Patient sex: M
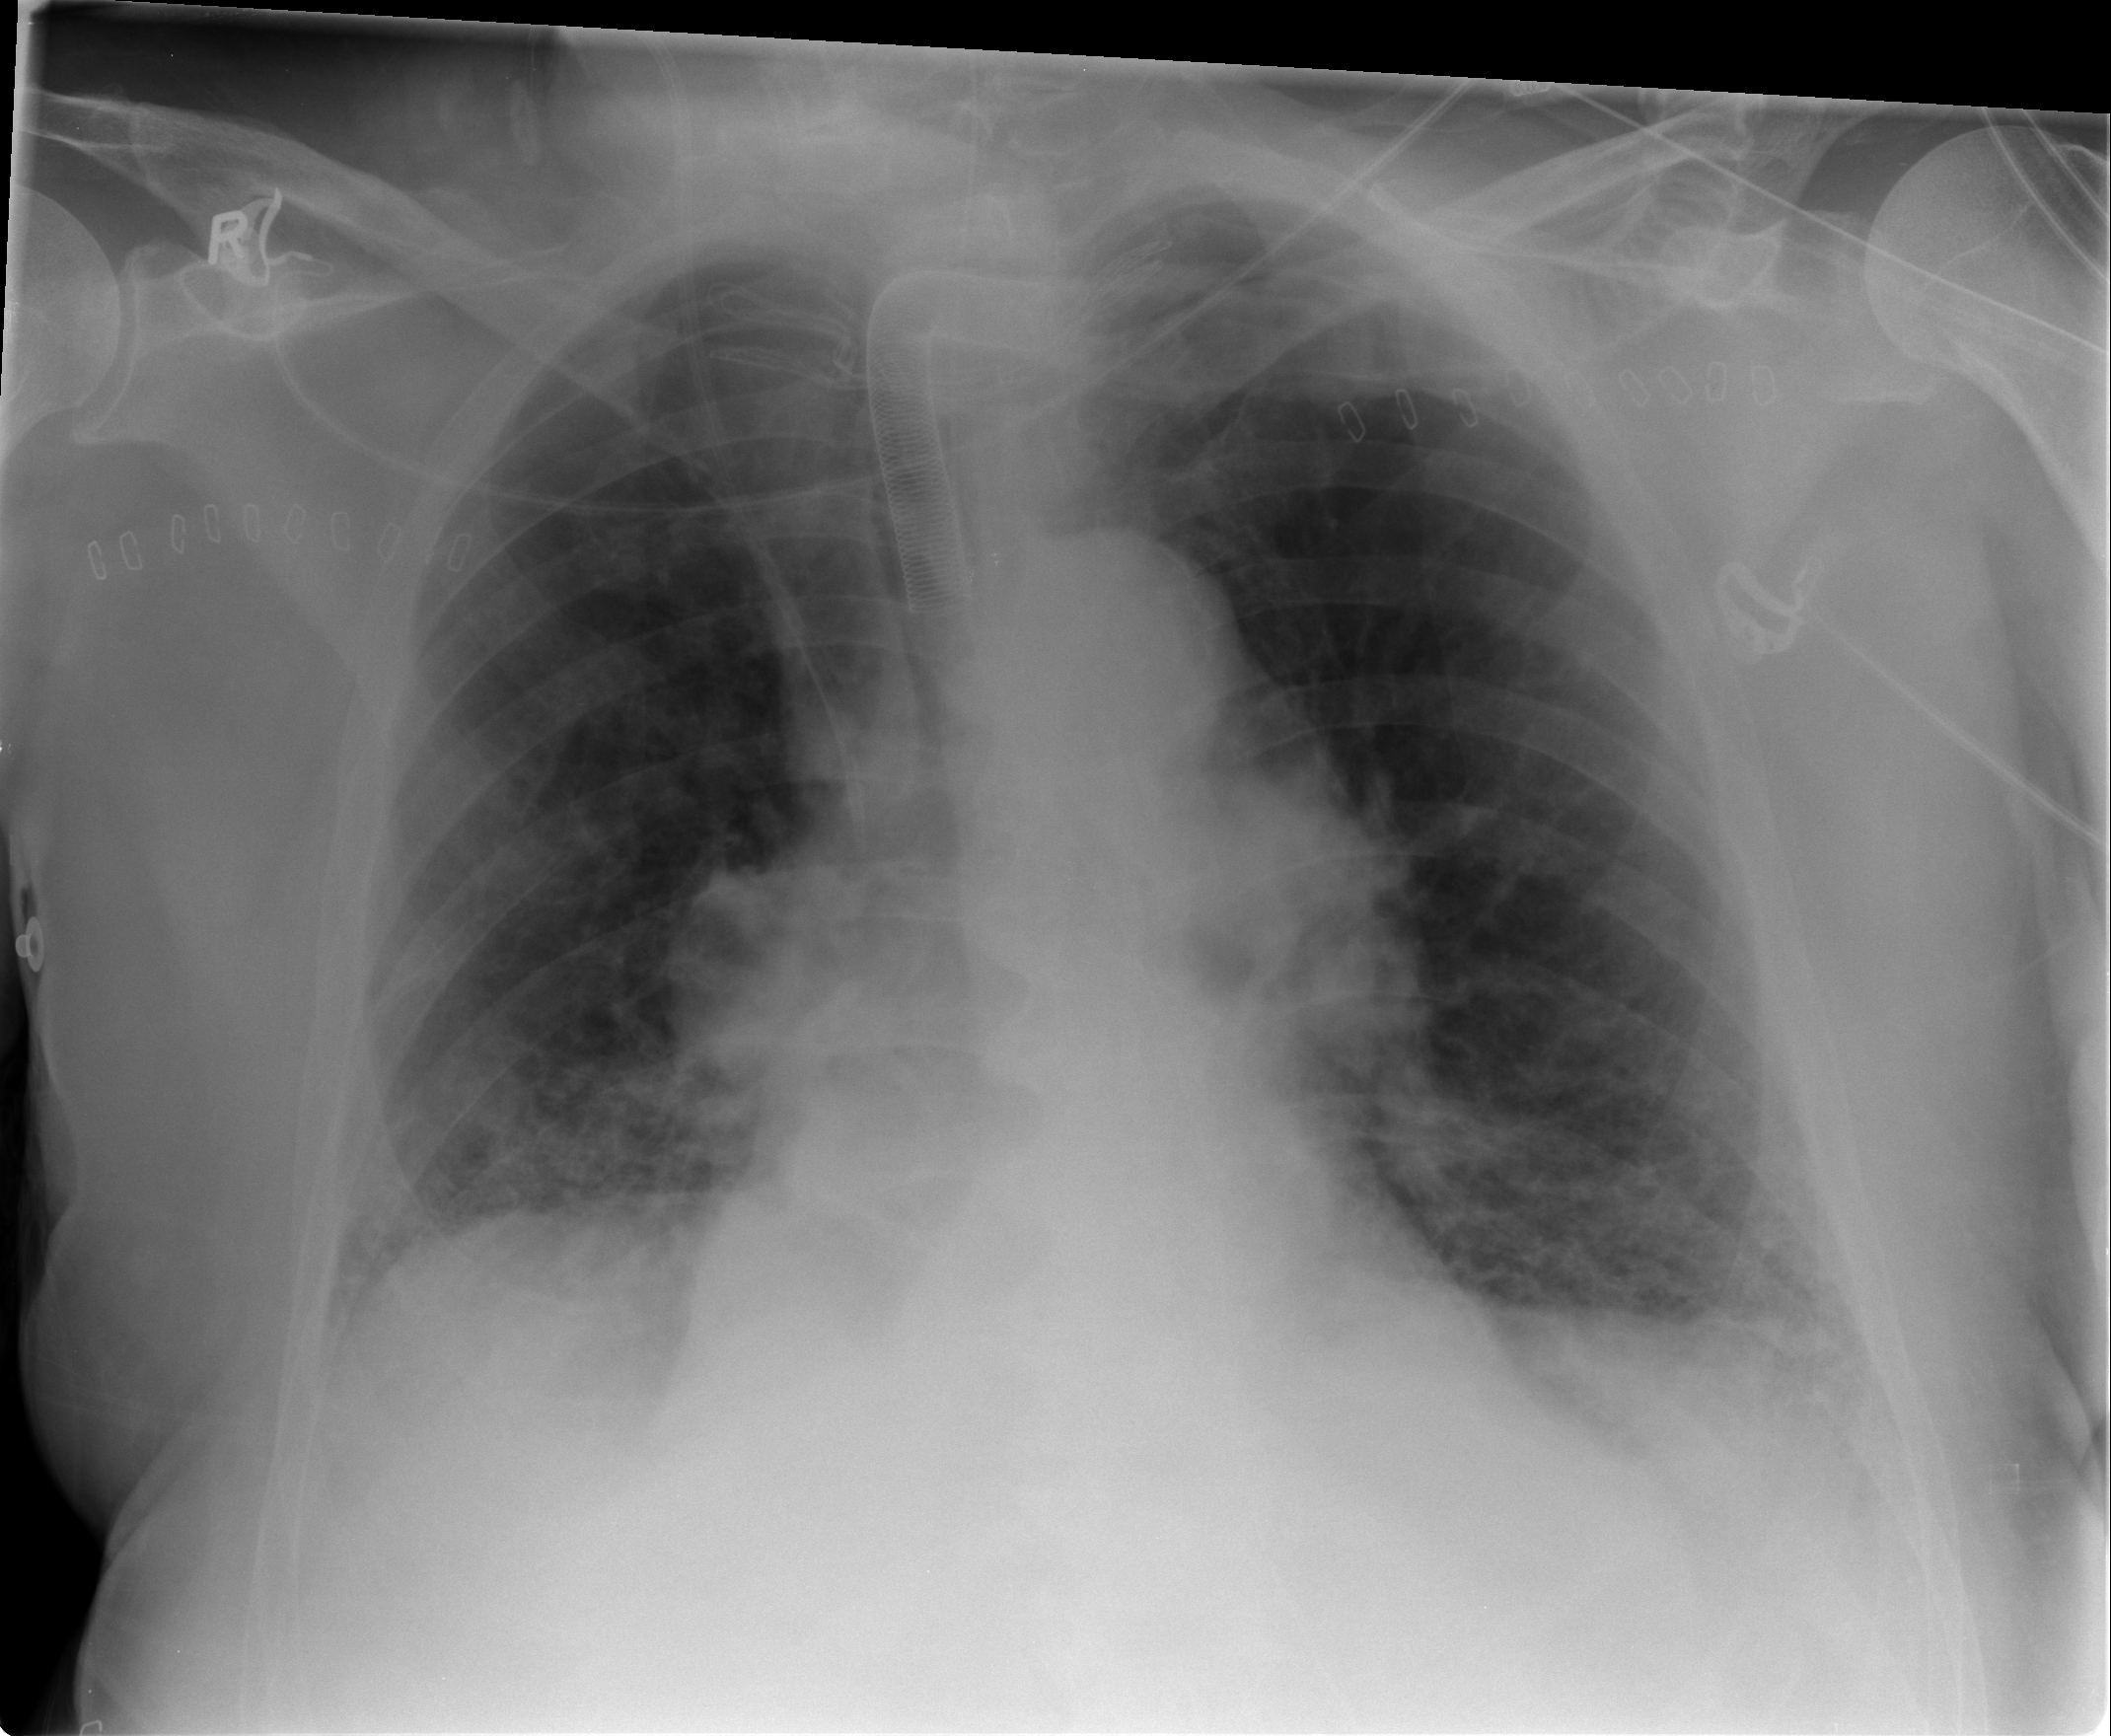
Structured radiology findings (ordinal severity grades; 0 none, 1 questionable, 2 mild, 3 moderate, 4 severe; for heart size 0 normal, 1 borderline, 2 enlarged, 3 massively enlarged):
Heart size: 0
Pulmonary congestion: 2
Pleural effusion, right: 1
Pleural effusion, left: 1
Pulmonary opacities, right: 2
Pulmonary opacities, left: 2
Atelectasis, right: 1
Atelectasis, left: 2